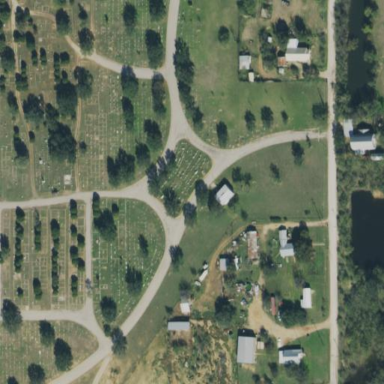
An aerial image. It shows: Cemetery.